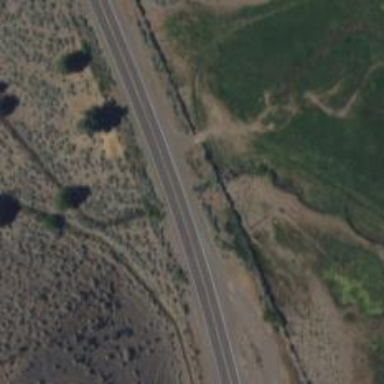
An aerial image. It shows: Culvert tunnel.